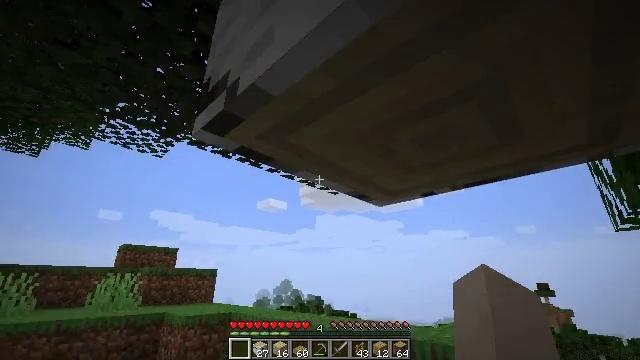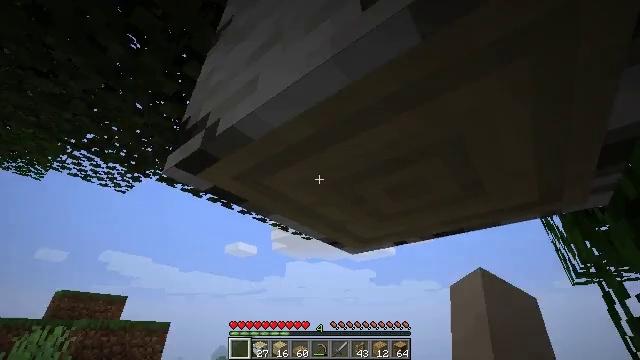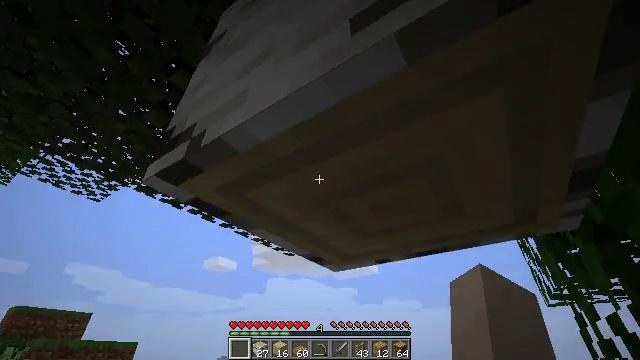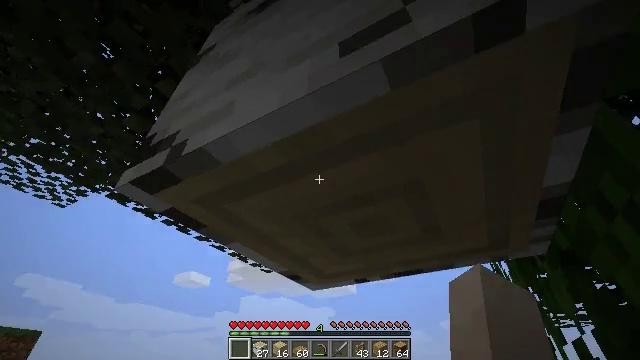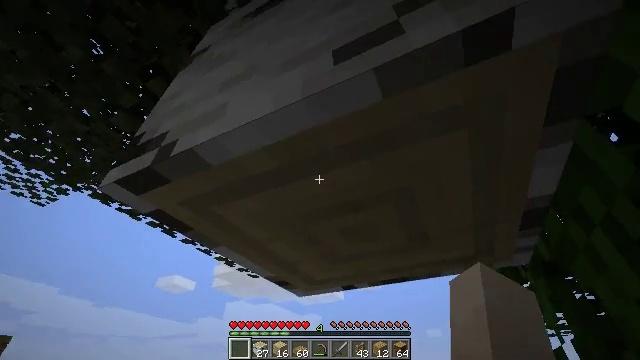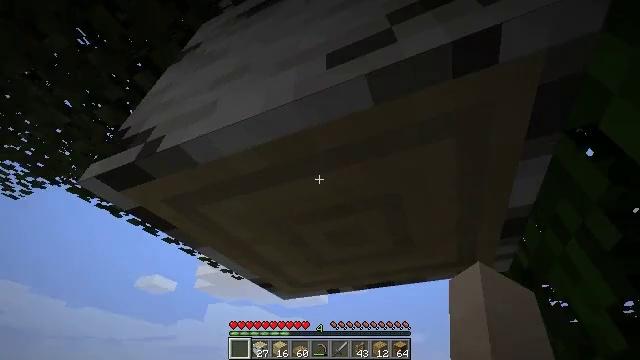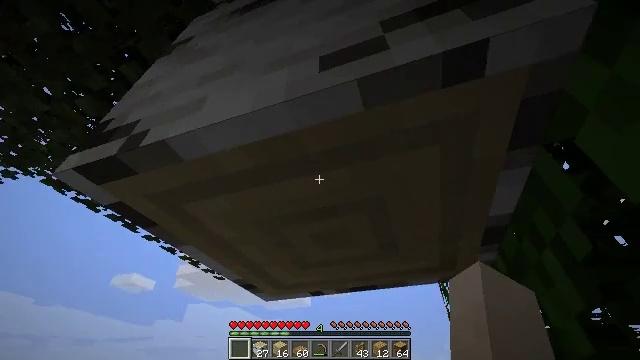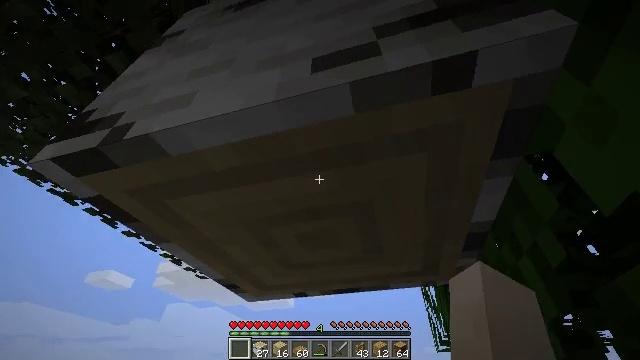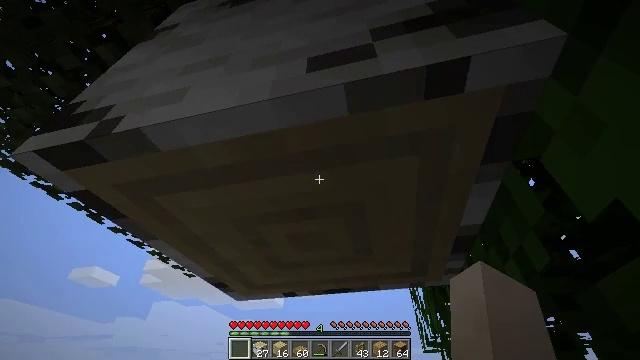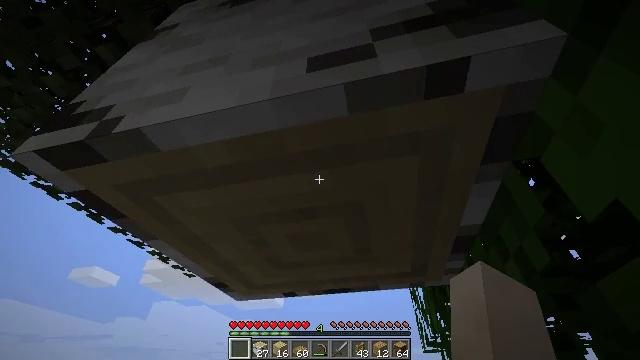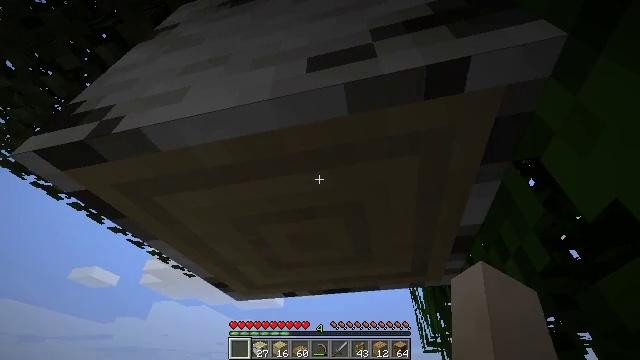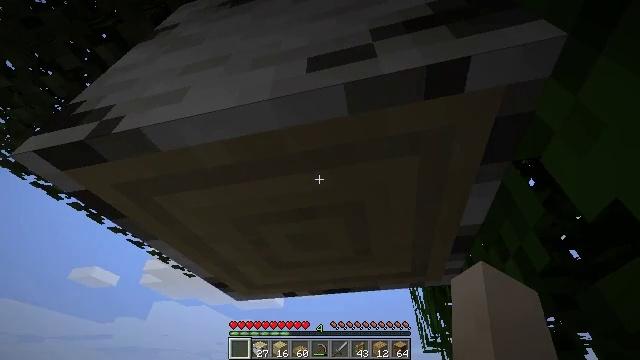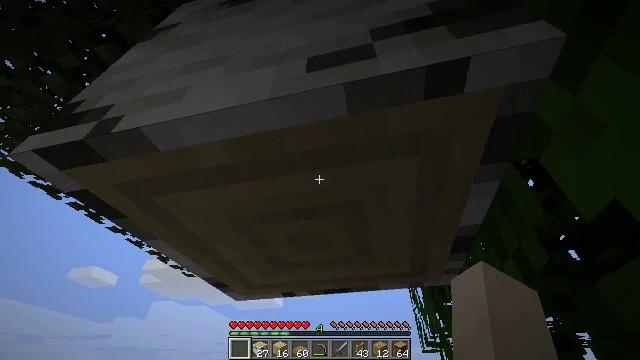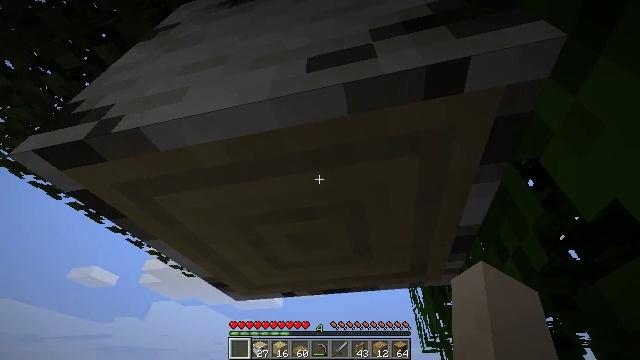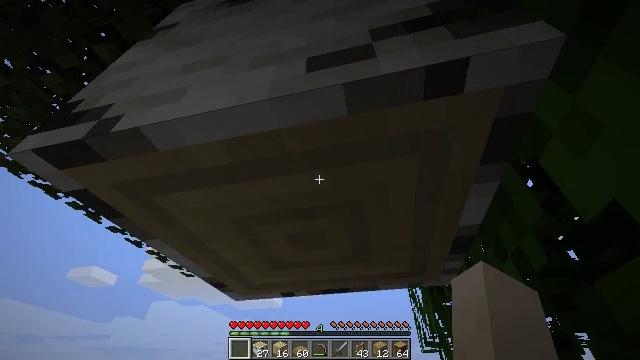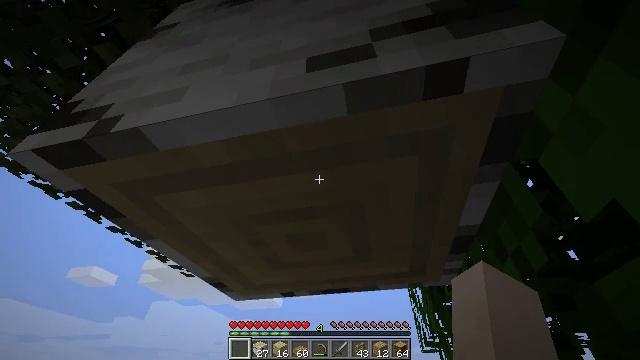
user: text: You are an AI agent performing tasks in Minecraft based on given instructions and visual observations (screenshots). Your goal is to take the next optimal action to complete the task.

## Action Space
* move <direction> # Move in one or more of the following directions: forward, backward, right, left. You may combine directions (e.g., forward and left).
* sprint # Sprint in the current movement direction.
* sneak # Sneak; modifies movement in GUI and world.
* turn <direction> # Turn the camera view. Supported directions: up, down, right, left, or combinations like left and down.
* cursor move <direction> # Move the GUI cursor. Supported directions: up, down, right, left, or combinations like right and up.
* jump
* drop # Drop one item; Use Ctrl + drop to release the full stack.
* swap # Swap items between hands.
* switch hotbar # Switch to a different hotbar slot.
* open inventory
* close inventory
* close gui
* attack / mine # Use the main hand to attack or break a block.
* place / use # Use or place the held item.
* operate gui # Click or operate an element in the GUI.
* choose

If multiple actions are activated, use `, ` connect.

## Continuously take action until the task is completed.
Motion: motion action
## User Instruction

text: Chop down the birch log.
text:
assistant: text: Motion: turn right and up
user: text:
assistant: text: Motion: turn right and up
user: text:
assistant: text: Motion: turn right and up
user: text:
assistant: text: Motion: turn right and up
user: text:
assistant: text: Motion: turn right
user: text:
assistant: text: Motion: turn right
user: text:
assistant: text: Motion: turn right
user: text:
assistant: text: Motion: turn right
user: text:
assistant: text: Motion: no_op
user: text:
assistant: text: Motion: no_op
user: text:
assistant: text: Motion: no_op
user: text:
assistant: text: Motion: no_op
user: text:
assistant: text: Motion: no_op
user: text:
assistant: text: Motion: no_op
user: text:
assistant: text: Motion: no_op
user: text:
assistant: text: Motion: no_op
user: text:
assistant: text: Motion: no_op
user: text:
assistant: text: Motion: no_op
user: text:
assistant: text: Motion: no_op
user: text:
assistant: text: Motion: no_op
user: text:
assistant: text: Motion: no_op
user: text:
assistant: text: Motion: no_op
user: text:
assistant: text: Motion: no_op
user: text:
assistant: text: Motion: no_op
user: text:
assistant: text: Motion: no_op
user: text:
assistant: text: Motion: no_op
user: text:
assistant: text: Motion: no_op
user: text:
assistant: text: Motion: no_op
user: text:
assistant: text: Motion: no_op
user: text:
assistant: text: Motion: no_op